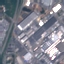
Label: Industrial